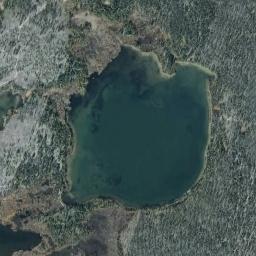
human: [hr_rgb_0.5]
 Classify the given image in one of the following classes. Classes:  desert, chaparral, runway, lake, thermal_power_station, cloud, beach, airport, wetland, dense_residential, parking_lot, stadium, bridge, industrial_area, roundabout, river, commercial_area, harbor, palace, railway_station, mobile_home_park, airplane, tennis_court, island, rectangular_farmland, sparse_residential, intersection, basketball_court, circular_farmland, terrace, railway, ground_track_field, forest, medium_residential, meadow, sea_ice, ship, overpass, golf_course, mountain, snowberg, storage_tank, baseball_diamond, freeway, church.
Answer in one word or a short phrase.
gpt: lake